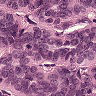
Metastatic tissue present: yes